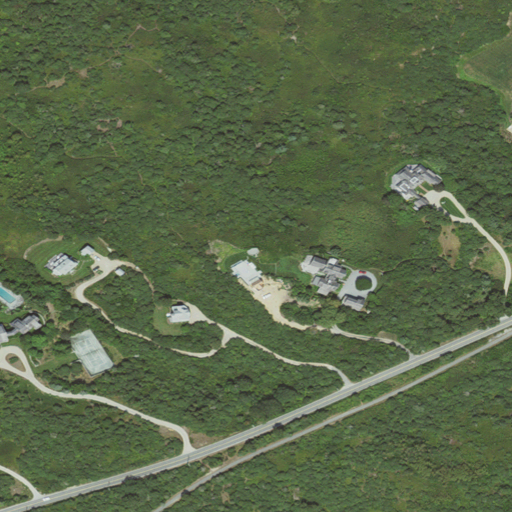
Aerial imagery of mountain in Massachusetts named Fudge Hill containing mixed forest, deciduous forest, low intensity development, grassland, open development, and medium intensity development